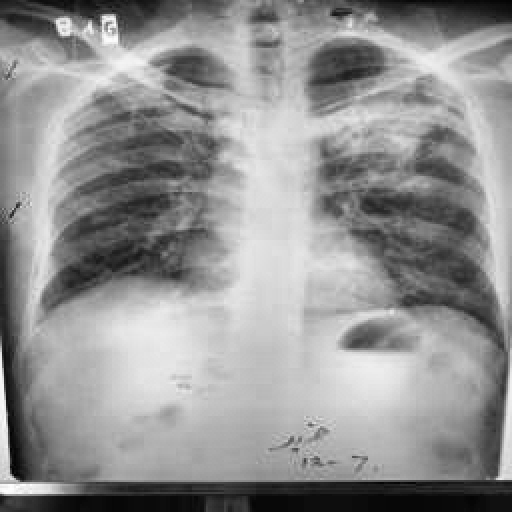
Finding: TUBERCULOSIS